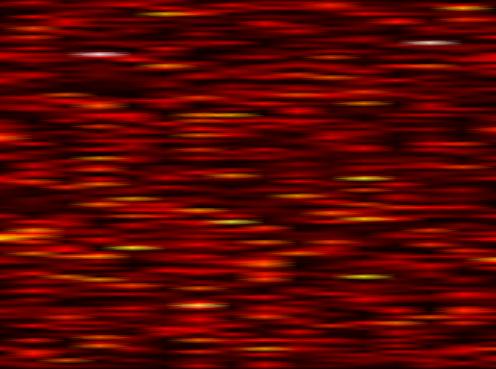
Label: FOFDM